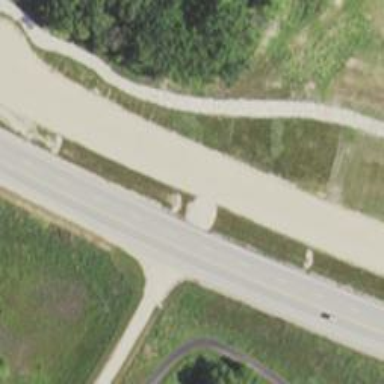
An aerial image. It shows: Trunk highway.